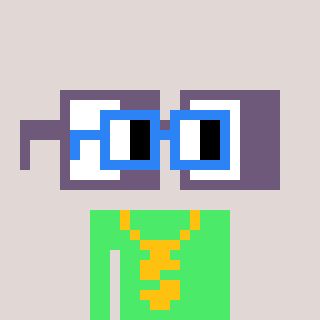
a pixel art character with square blue glasses, a glasses-shaped head and a teal-colored body on a warm background